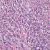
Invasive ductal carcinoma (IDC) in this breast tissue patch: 1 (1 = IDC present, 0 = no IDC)